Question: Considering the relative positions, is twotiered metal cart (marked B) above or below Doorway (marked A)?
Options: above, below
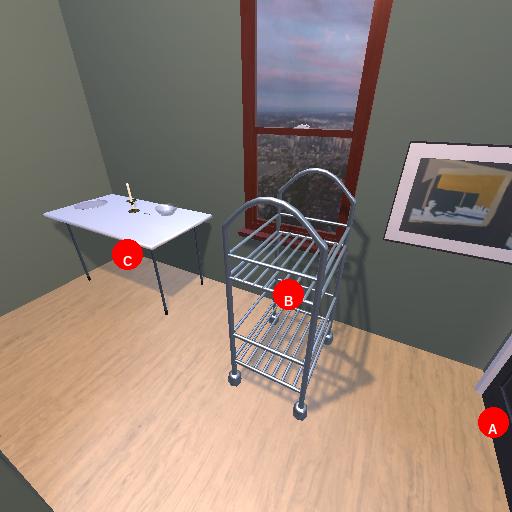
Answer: above